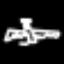
Label: angel